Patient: sex M, age 54
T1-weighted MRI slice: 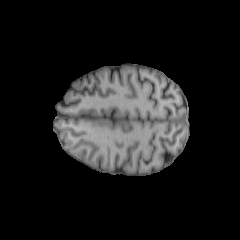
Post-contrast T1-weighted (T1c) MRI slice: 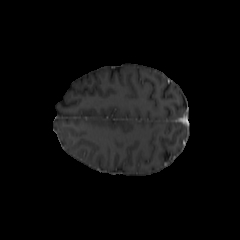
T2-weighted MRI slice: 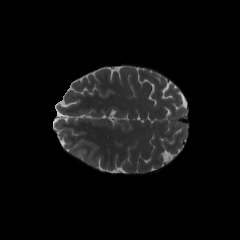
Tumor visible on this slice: yes
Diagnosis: Astrocytoma, IDH-wildtype
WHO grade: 3